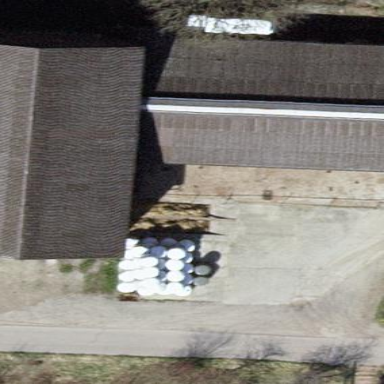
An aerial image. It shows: Farm auxiliary building with gabled roof.